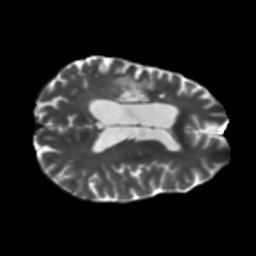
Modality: T2w
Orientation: axial
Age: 58
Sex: male
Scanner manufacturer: siemens
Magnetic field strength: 3 T
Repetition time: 5.47 s
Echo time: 0.0854 s